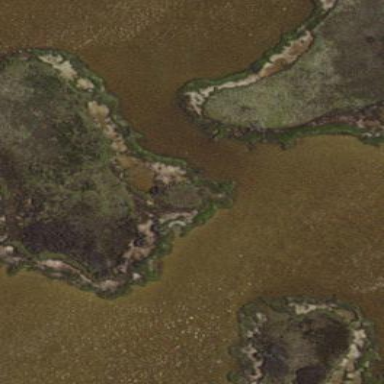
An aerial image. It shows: Marshy wetland area.